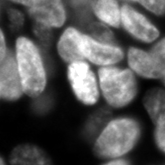
Tissue sample: ovarian
Magnification: 5.0x
Cell type: Epithelial cells
Senescence state: senescent